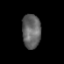
Tissue: prostate
Cell type: Myeloid cells
Senescence score: 0.3075
Nuclear area (px): 621
Mean DAPI intensity: 100.242